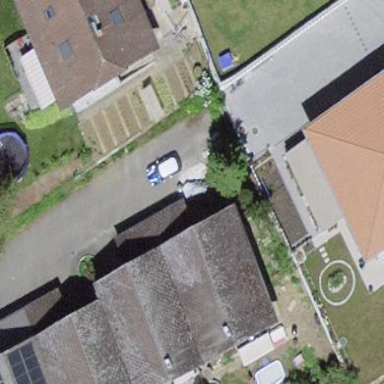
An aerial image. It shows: Residential building.